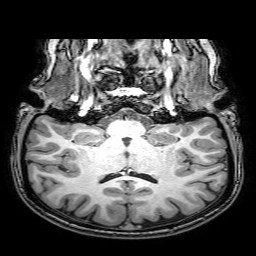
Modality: T1w
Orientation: sagittal
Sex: female
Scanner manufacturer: philips
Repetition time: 0.008099 s
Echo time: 0.0037 s